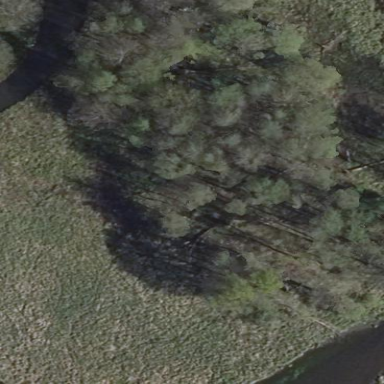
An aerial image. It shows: Beautiful wet meadow natural wetland.